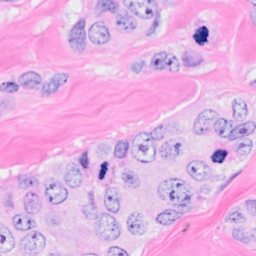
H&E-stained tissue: Breast